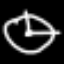
Label: clock